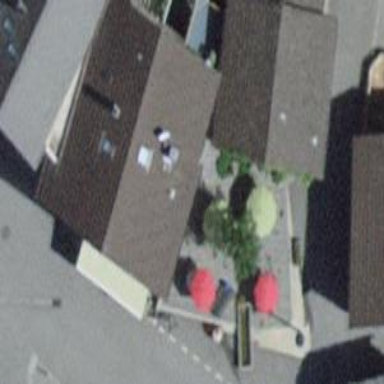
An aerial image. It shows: Restaurant.